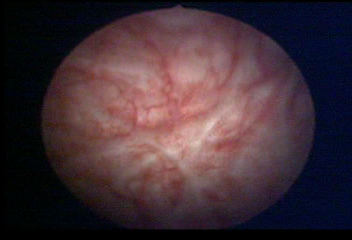
Modality: WLC
Class: Normal mucosa
Bladder cancer association: No